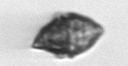
Label: Kryptoperidinium_triquetrum